Chest X-ray:
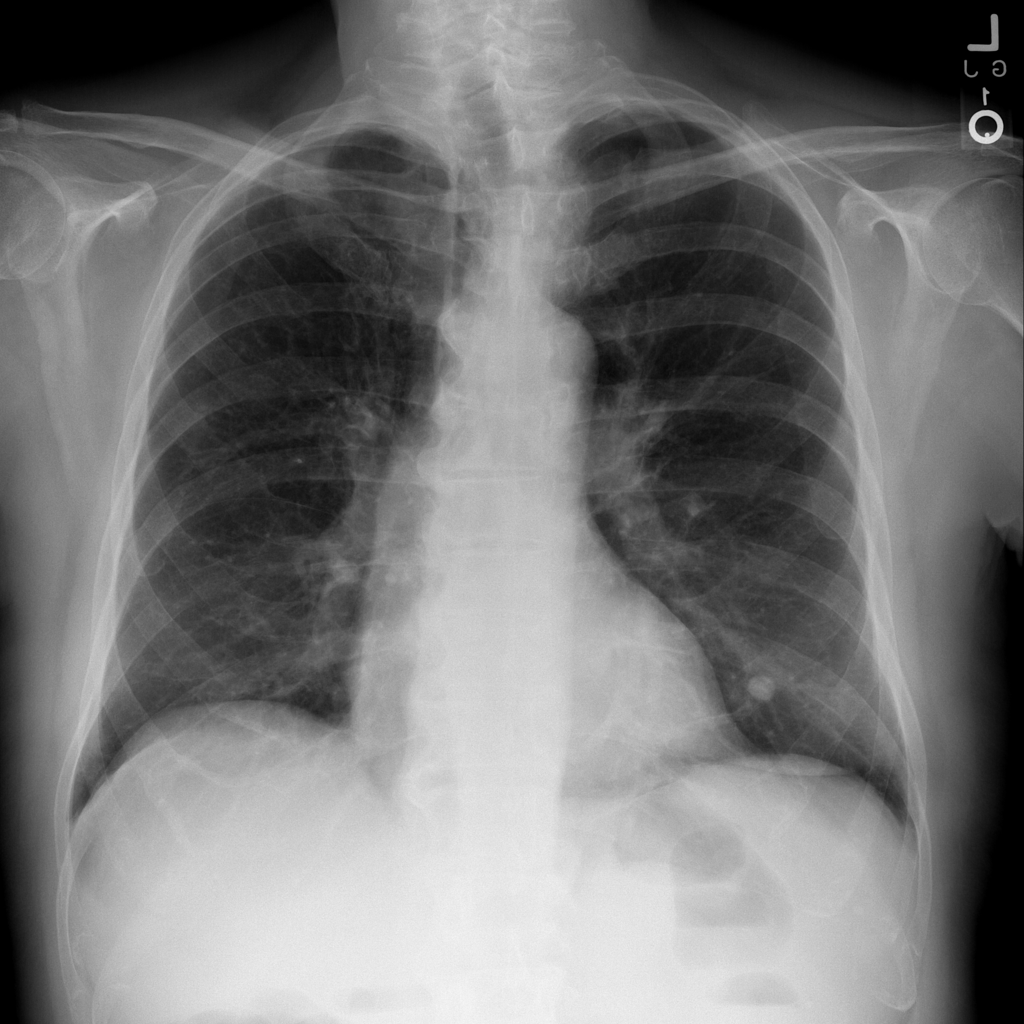
Findings: Nodule
No abnormal finding: no